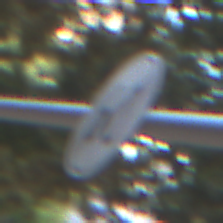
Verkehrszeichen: EndeGeschwindigkeit60
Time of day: MorningAfternoon
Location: Outdoor (Suburban)
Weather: PartlyCloudy
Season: NotSpecified
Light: Natural